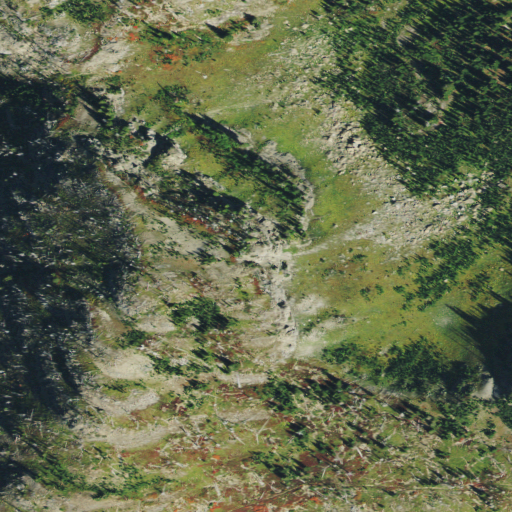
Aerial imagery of mountain in Montana named Tongue Mountain containing shrub, evergreen forest, and barren land